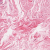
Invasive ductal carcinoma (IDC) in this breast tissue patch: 0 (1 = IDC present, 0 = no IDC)